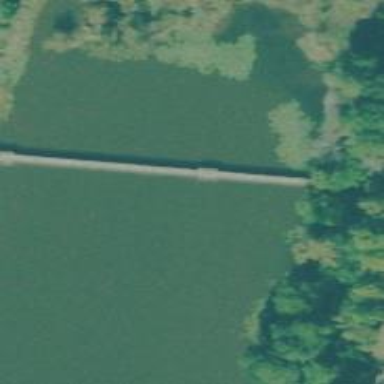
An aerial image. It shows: Footway bridge.